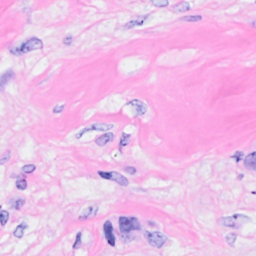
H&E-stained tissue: Breast